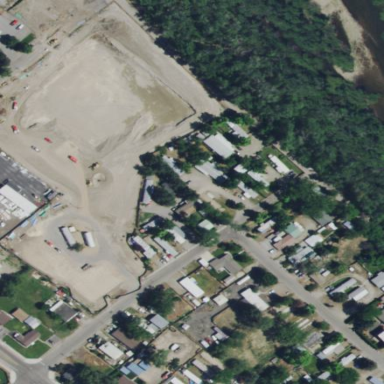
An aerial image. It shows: Residential area designated as trailer park.